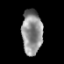
Tissue: prostate
Cell type: Myeloid cells
Senescence score: 0.3617
Nuclear area (px): 896
Mean DAPI intensity: 142.643